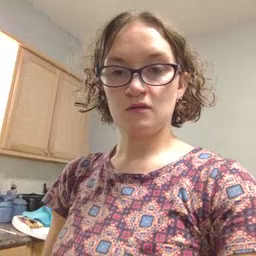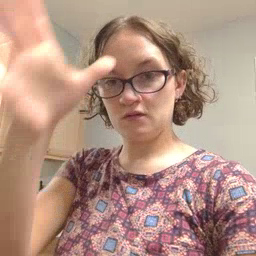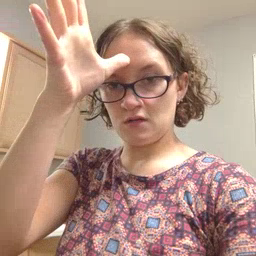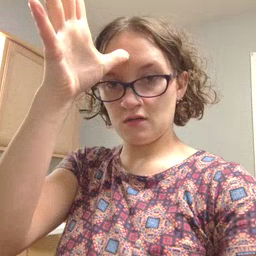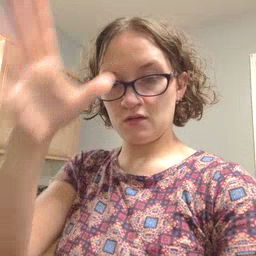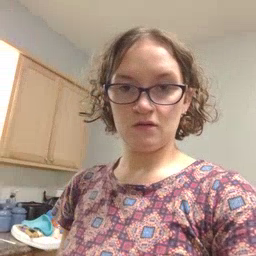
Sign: dad